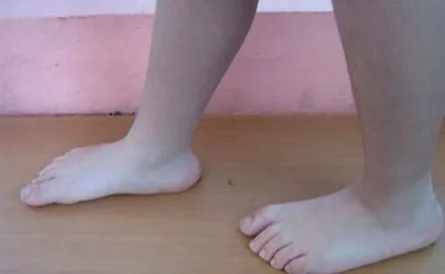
Figure 6. Prominent heels were present. in all patients.
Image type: medical_photograph (other_medical_photograph)